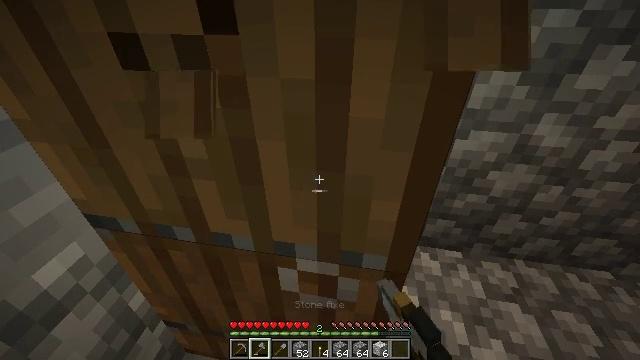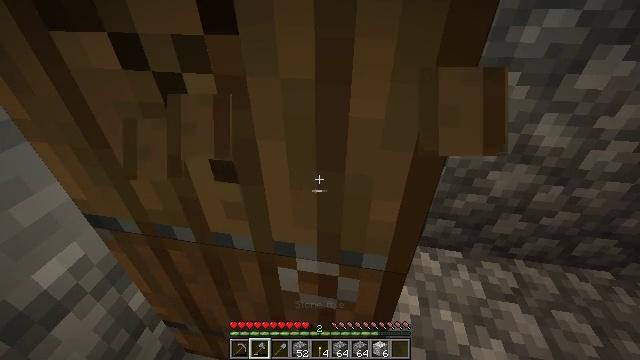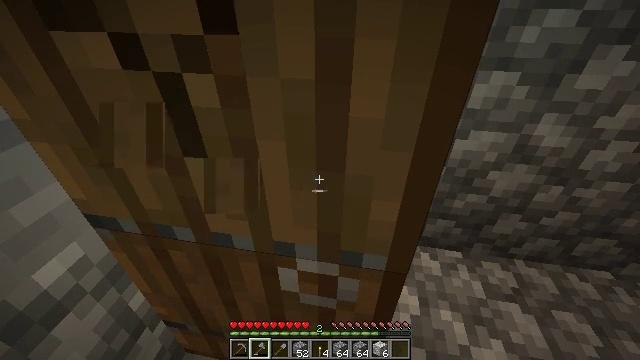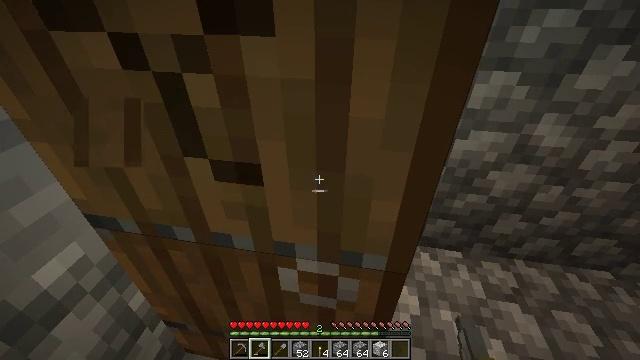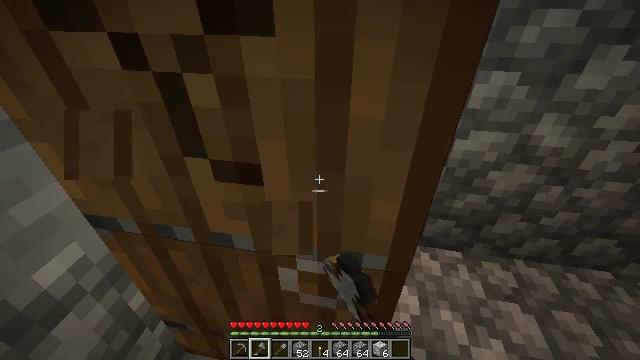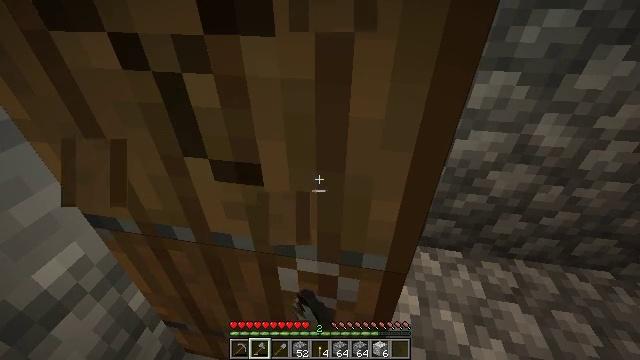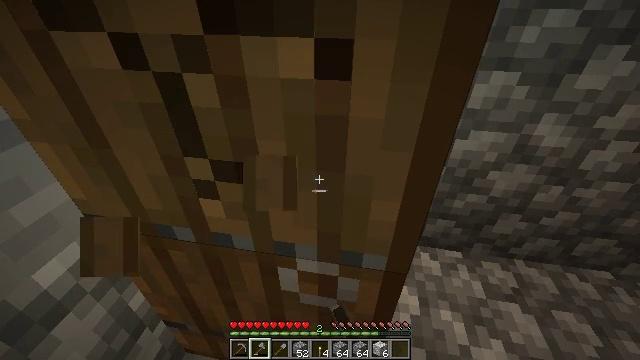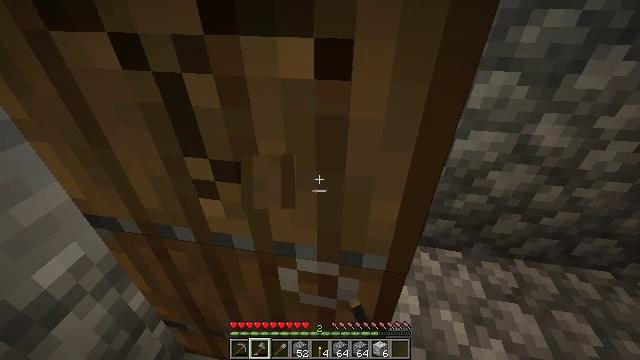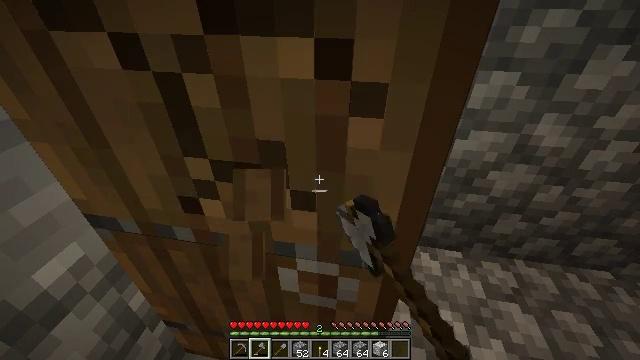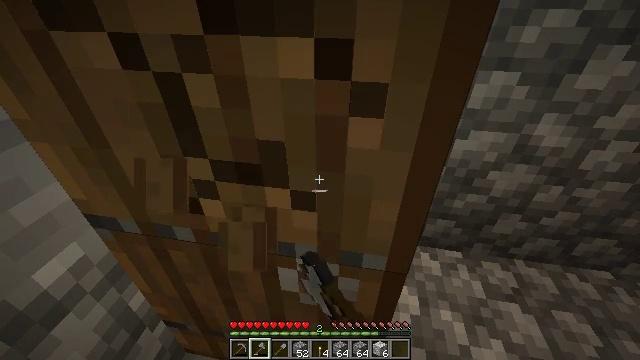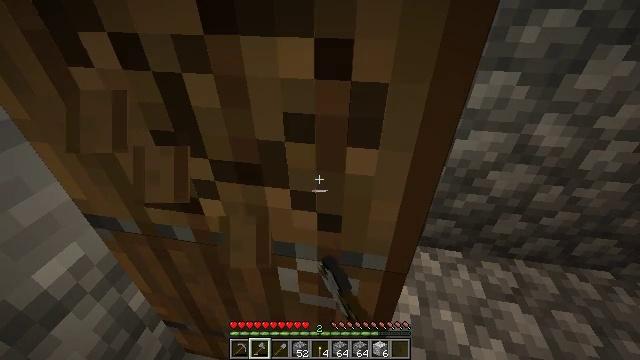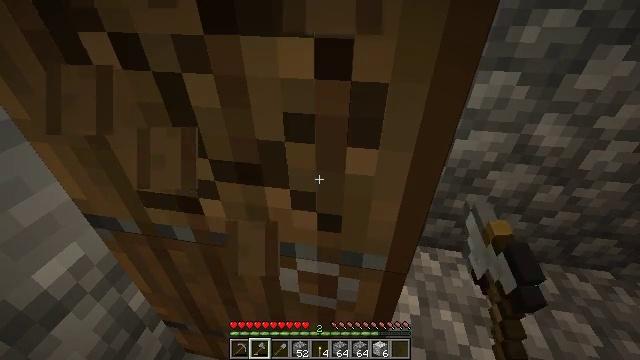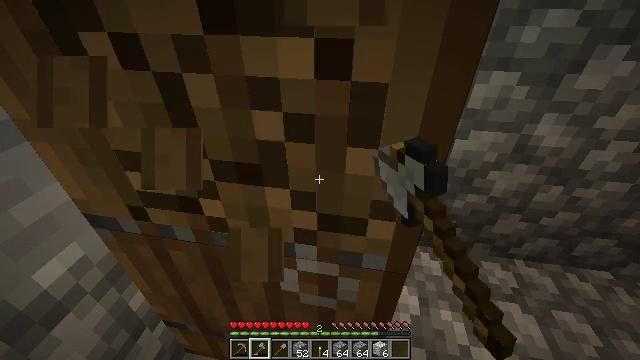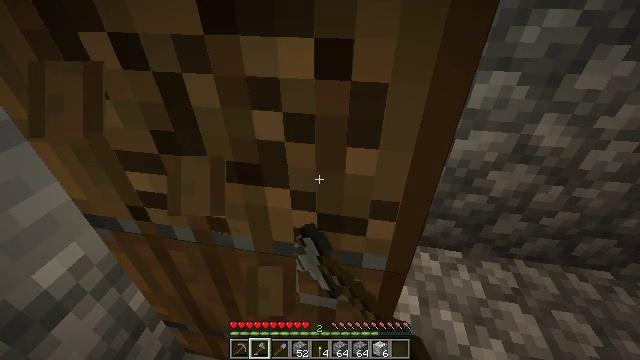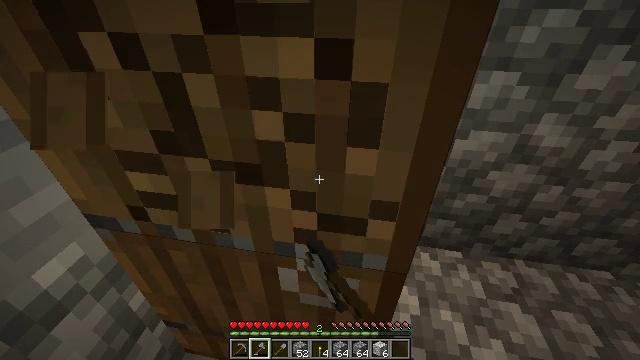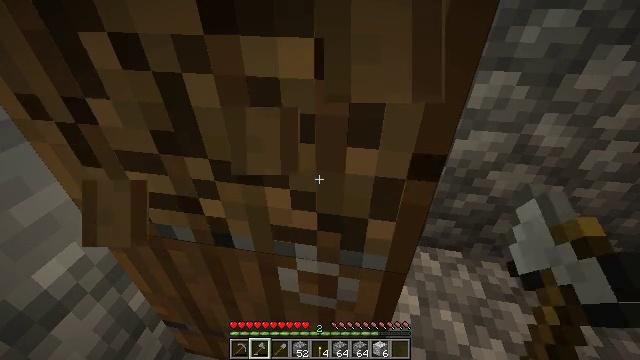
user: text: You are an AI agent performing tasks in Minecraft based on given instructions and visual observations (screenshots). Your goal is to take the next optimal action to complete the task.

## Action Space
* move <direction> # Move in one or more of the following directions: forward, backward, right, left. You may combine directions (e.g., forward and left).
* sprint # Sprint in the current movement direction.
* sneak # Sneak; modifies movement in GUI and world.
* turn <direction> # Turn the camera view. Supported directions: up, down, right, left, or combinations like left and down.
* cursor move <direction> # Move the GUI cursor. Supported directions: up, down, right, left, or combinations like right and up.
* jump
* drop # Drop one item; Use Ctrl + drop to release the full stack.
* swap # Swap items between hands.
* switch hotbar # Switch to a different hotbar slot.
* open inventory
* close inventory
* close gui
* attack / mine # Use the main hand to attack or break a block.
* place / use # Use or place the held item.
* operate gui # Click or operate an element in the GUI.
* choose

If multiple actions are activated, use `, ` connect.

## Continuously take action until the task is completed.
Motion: motion action
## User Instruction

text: Reclaim the spruce door from a structure.
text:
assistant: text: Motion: attack / mine
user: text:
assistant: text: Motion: attack / mine
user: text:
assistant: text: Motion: attack / mine
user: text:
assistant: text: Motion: attack / mine
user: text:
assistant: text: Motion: attack / mine
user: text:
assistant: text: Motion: attack / mine
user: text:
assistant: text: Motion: attack / mine
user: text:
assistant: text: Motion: attack / mine
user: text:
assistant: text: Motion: attack / mine
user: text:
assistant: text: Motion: attack / mine
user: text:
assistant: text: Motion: attack / mine
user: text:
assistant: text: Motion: attack / mine
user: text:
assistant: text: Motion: attack / mine
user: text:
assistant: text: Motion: attack / mine
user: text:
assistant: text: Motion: attack / mine
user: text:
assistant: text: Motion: attack / mine
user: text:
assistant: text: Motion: attack / mine
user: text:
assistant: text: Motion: attack / mine
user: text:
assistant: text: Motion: attack / mine
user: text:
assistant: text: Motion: attack / mine
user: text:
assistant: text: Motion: attack / mine
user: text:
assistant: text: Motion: no_op